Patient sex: M
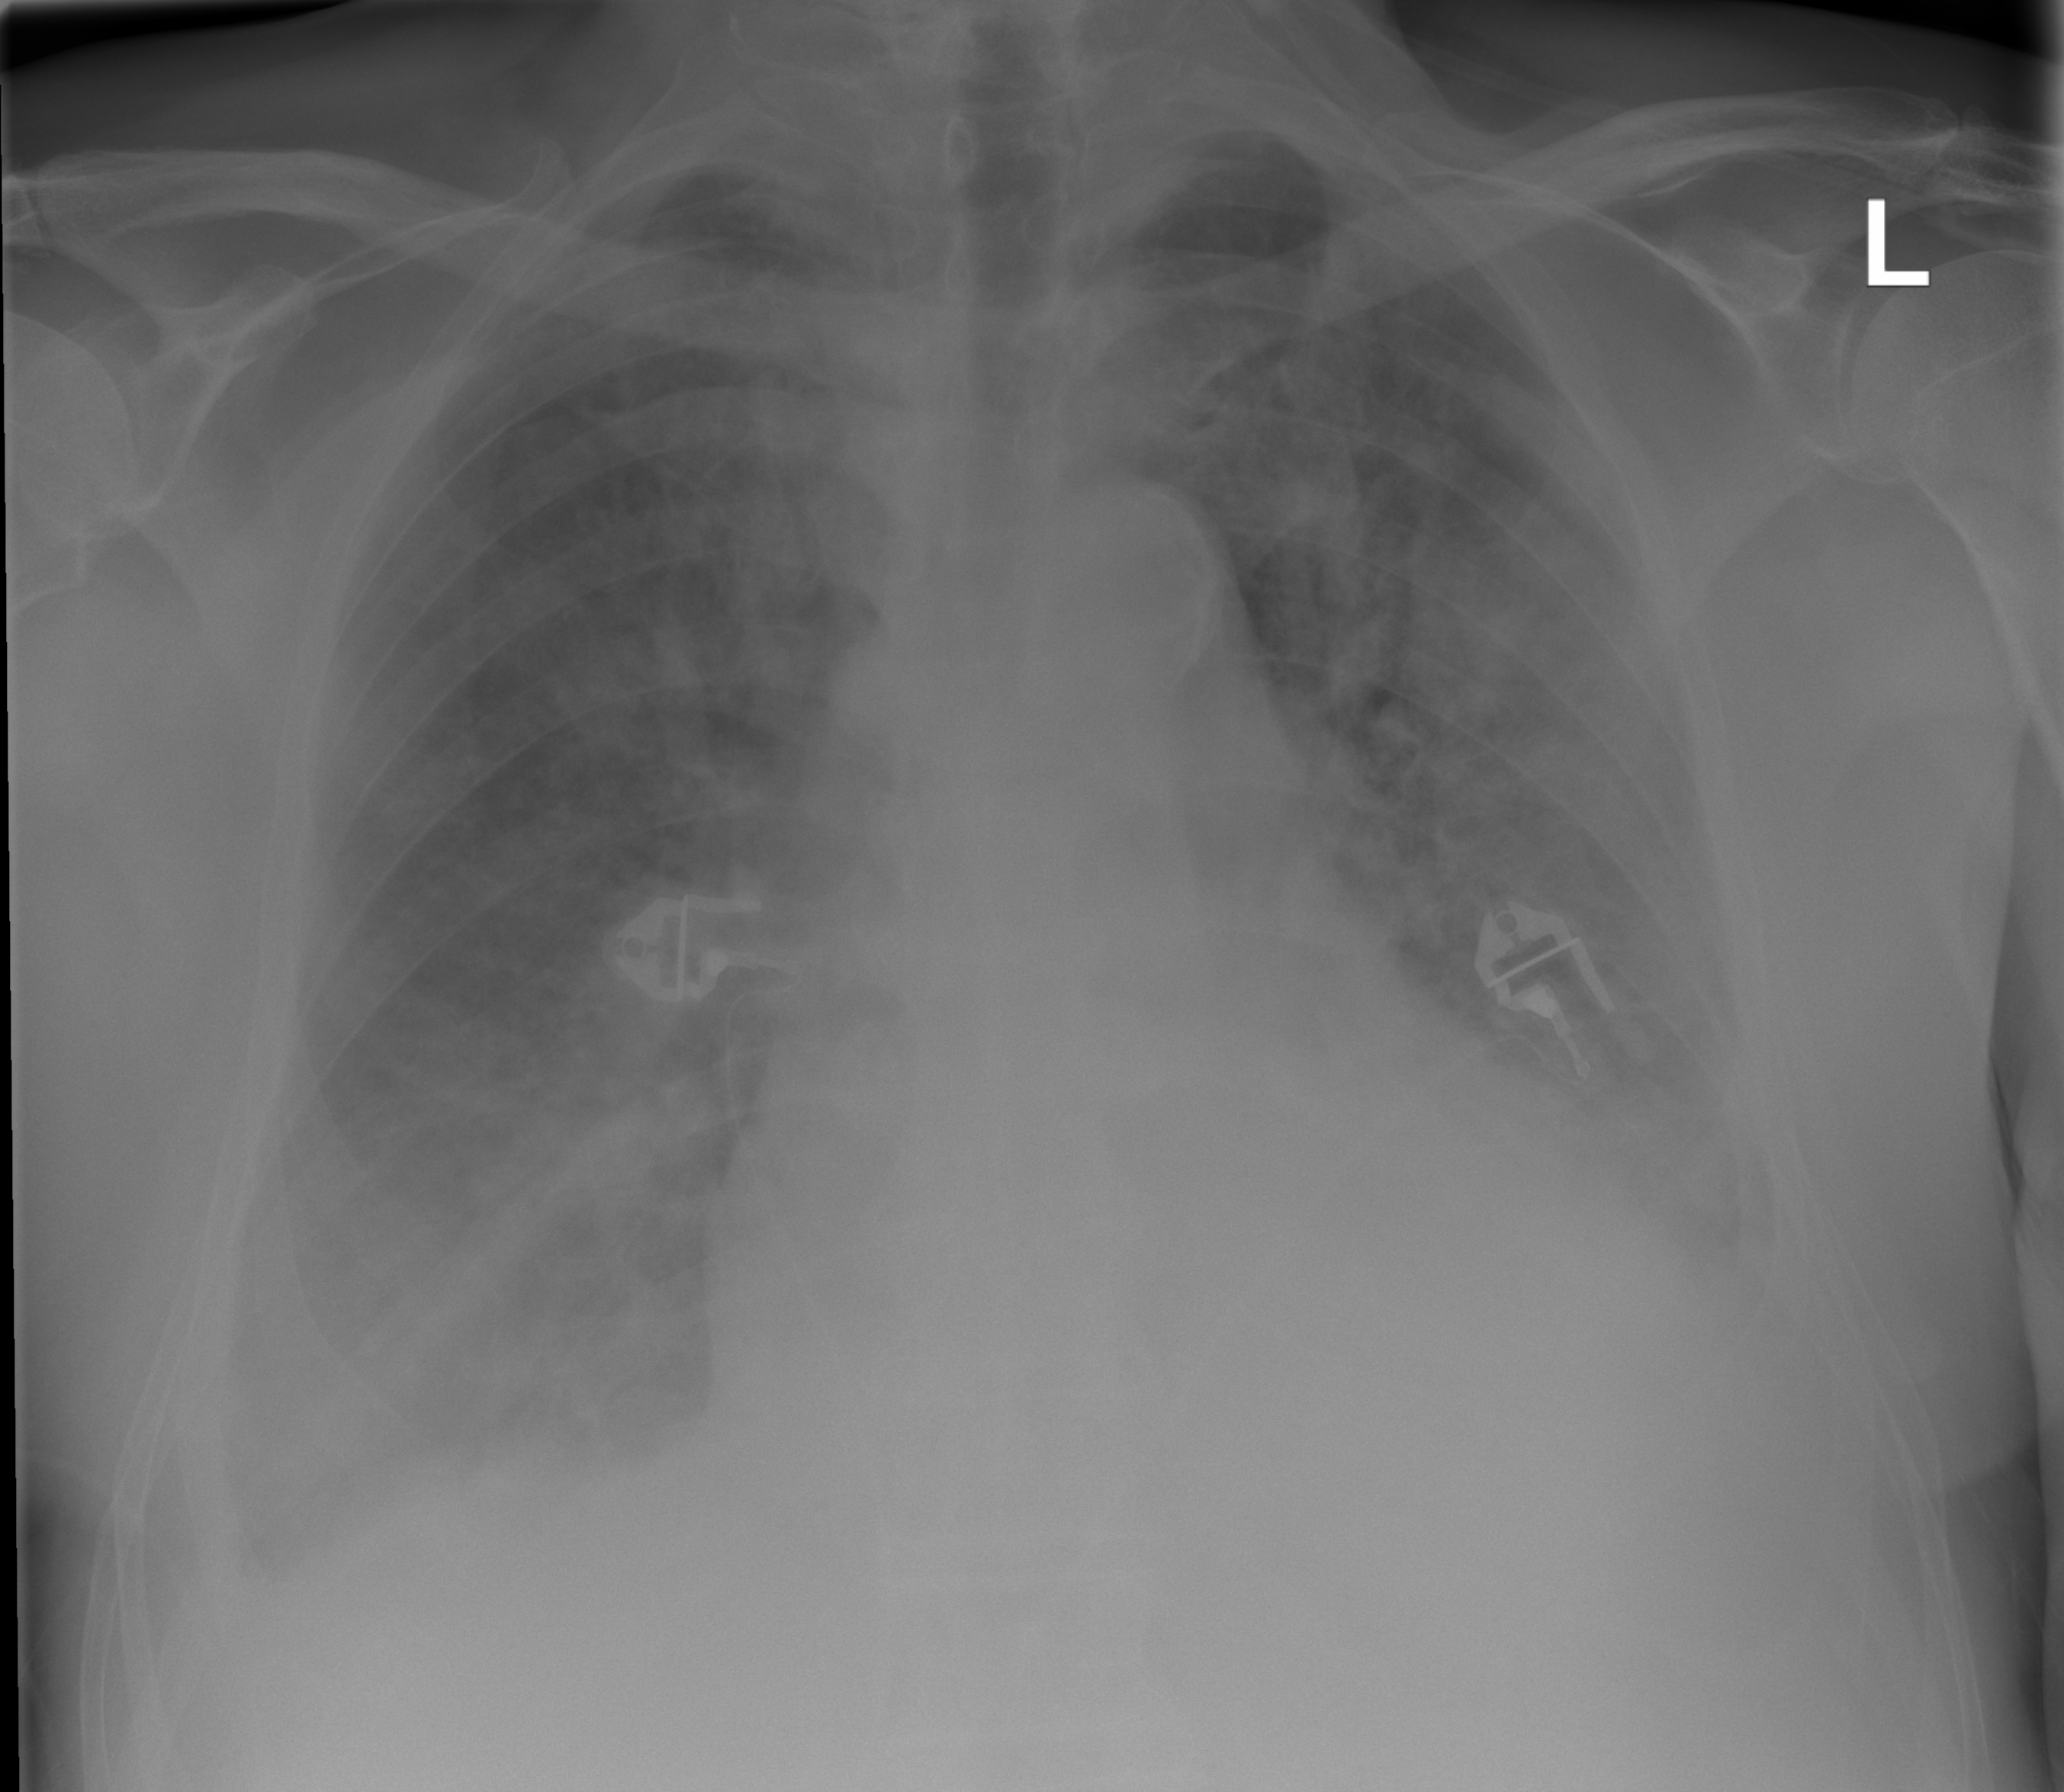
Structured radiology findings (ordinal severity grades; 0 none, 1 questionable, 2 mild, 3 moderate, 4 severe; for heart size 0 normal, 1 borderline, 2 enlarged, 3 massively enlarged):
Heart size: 2
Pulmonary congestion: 2
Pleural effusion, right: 2
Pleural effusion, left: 2
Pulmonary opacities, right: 3
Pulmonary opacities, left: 3
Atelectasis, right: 2
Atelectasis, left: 2